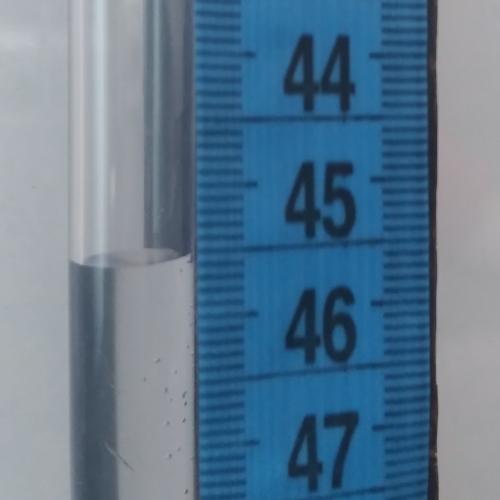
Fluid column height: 45.5 cm